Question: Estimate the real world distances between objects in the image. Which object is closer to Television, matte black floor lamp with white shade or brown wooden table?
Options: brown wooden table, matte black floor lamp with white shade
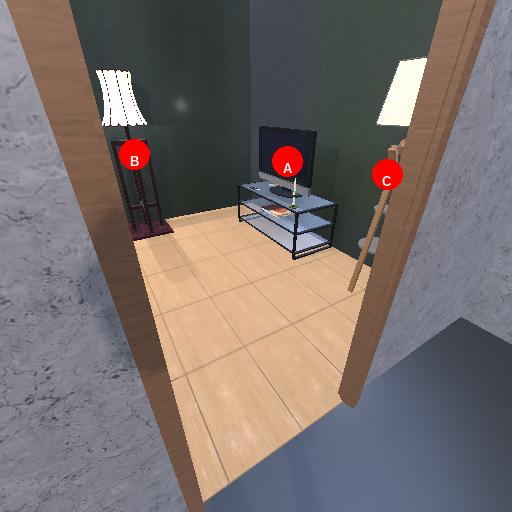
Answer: brown wooden table